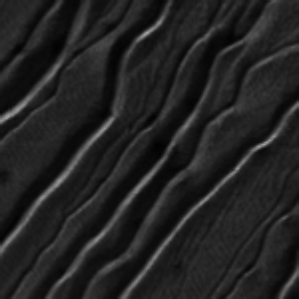
Label: frost